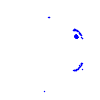
Particle: kaon